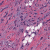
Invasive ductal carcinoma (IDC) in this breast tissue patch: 0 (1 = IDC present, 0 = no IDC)